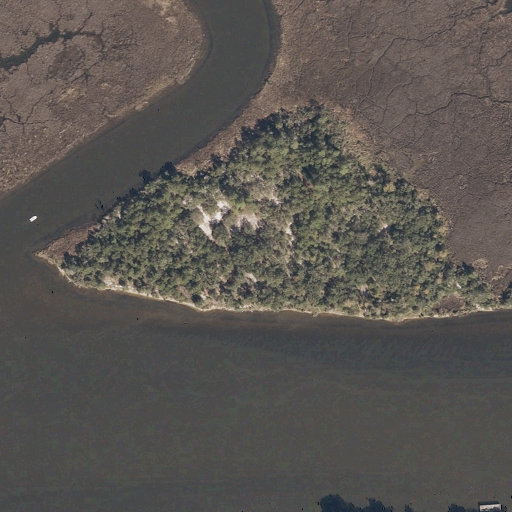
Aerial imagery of cape in Mississippi named Griffin Point containing open water, herbaceous wetlands, evergreen forest, grassland, barren land, and open development